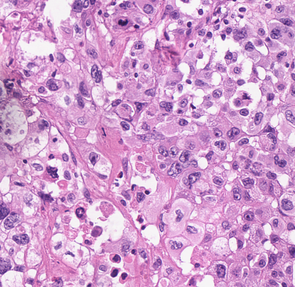
Tumor epithelial tissue: yes
Tumor-associated stroma tissue: no
Normal tissue: no